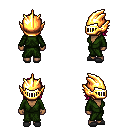
a pixel art fantasy rpg character, female body template, human, dark skin, green robe, gold greaves, pink long bangs hairstyle, gold helm, gray slippers, four views (front, back, left, right), 2x2 character sprite sheet, small pixel art, hard edges, no anti-aliasing